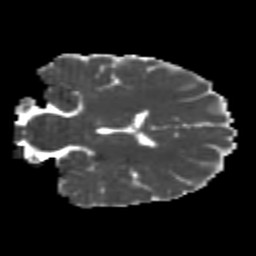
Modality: MD
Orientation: coronal
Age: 23
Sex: male
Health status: healthy
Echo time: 0.074 s